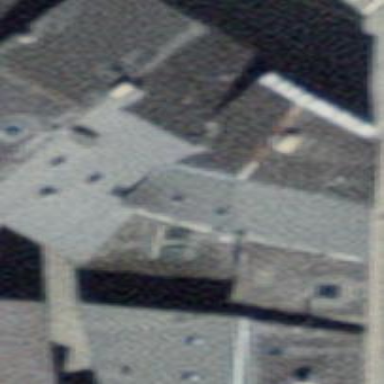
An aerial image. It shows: Terrace building.